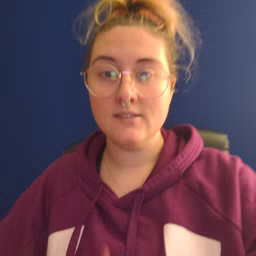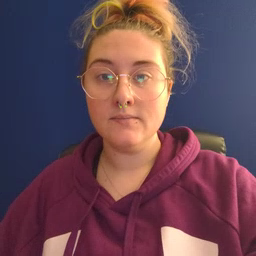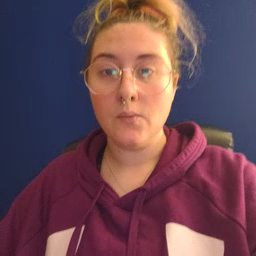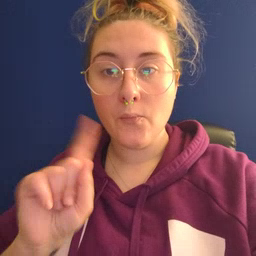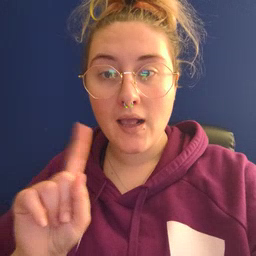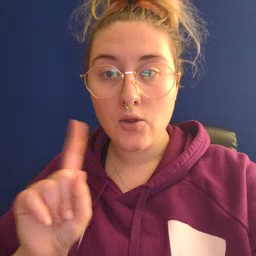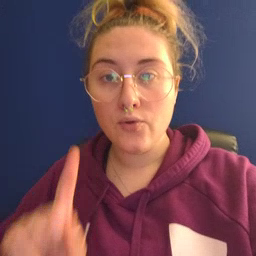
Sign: where